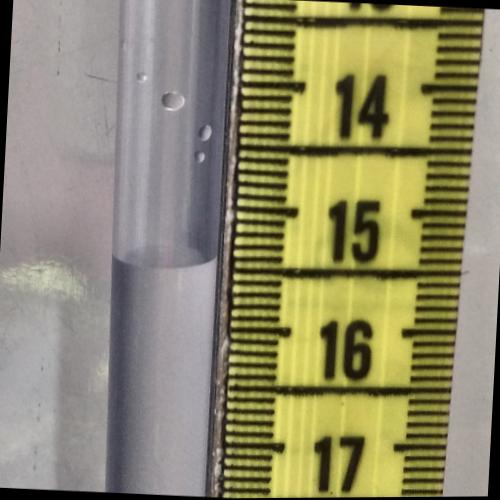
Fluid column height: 15.4 cm